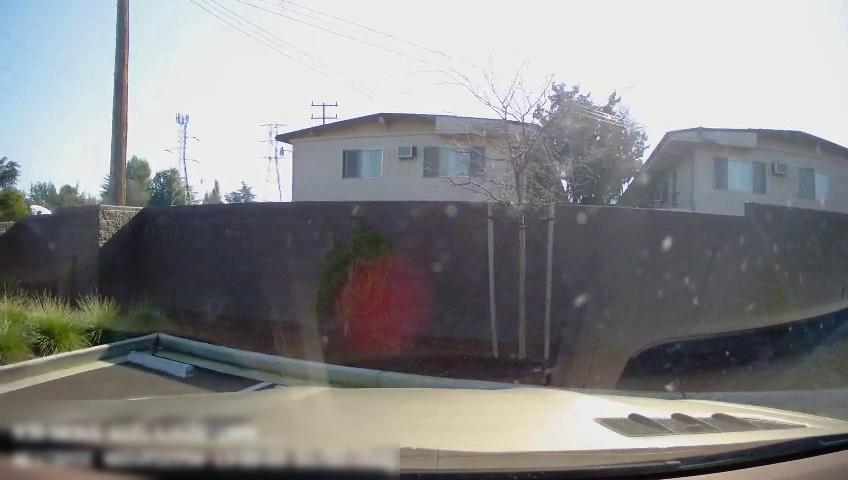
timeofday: Day
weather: Sunny
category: Drivable Space